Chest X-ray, PA view. Patient: 24 years old, sex F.
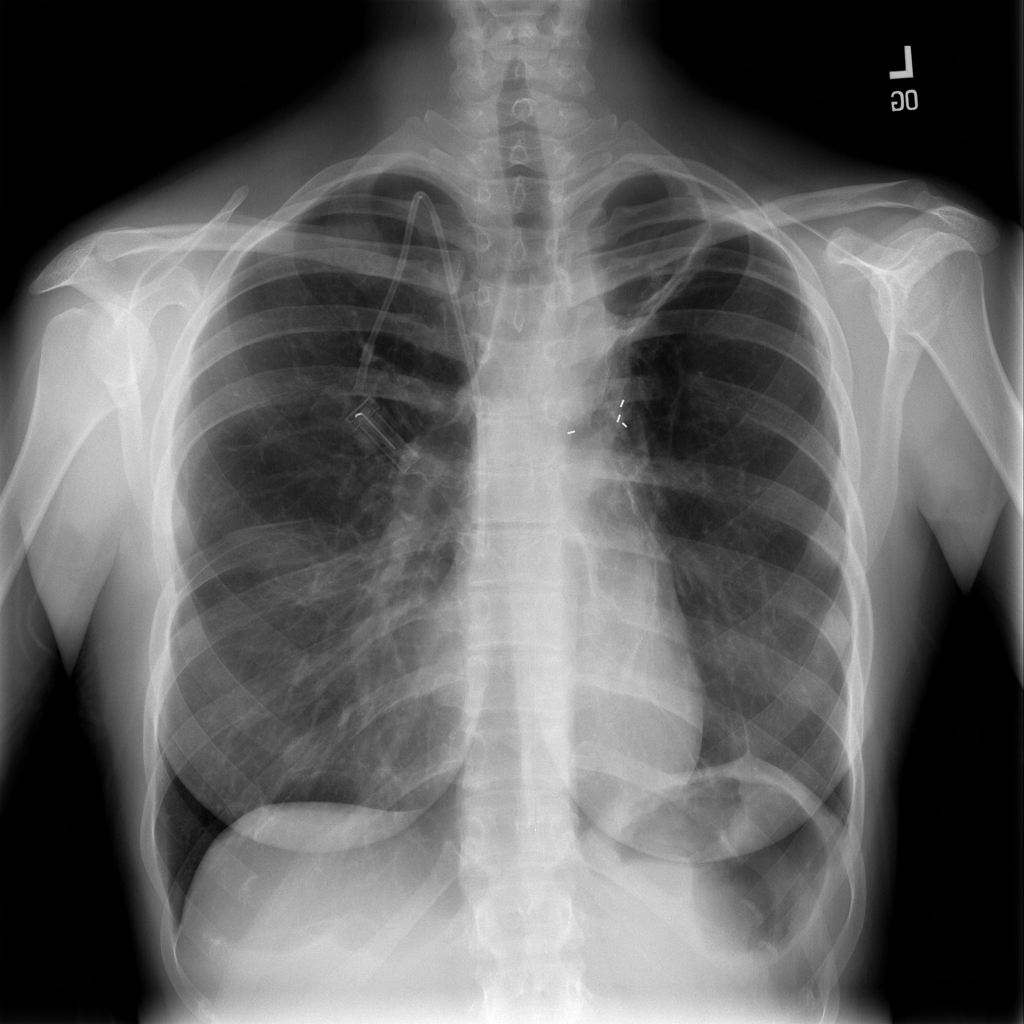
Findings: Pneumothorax